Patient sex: M
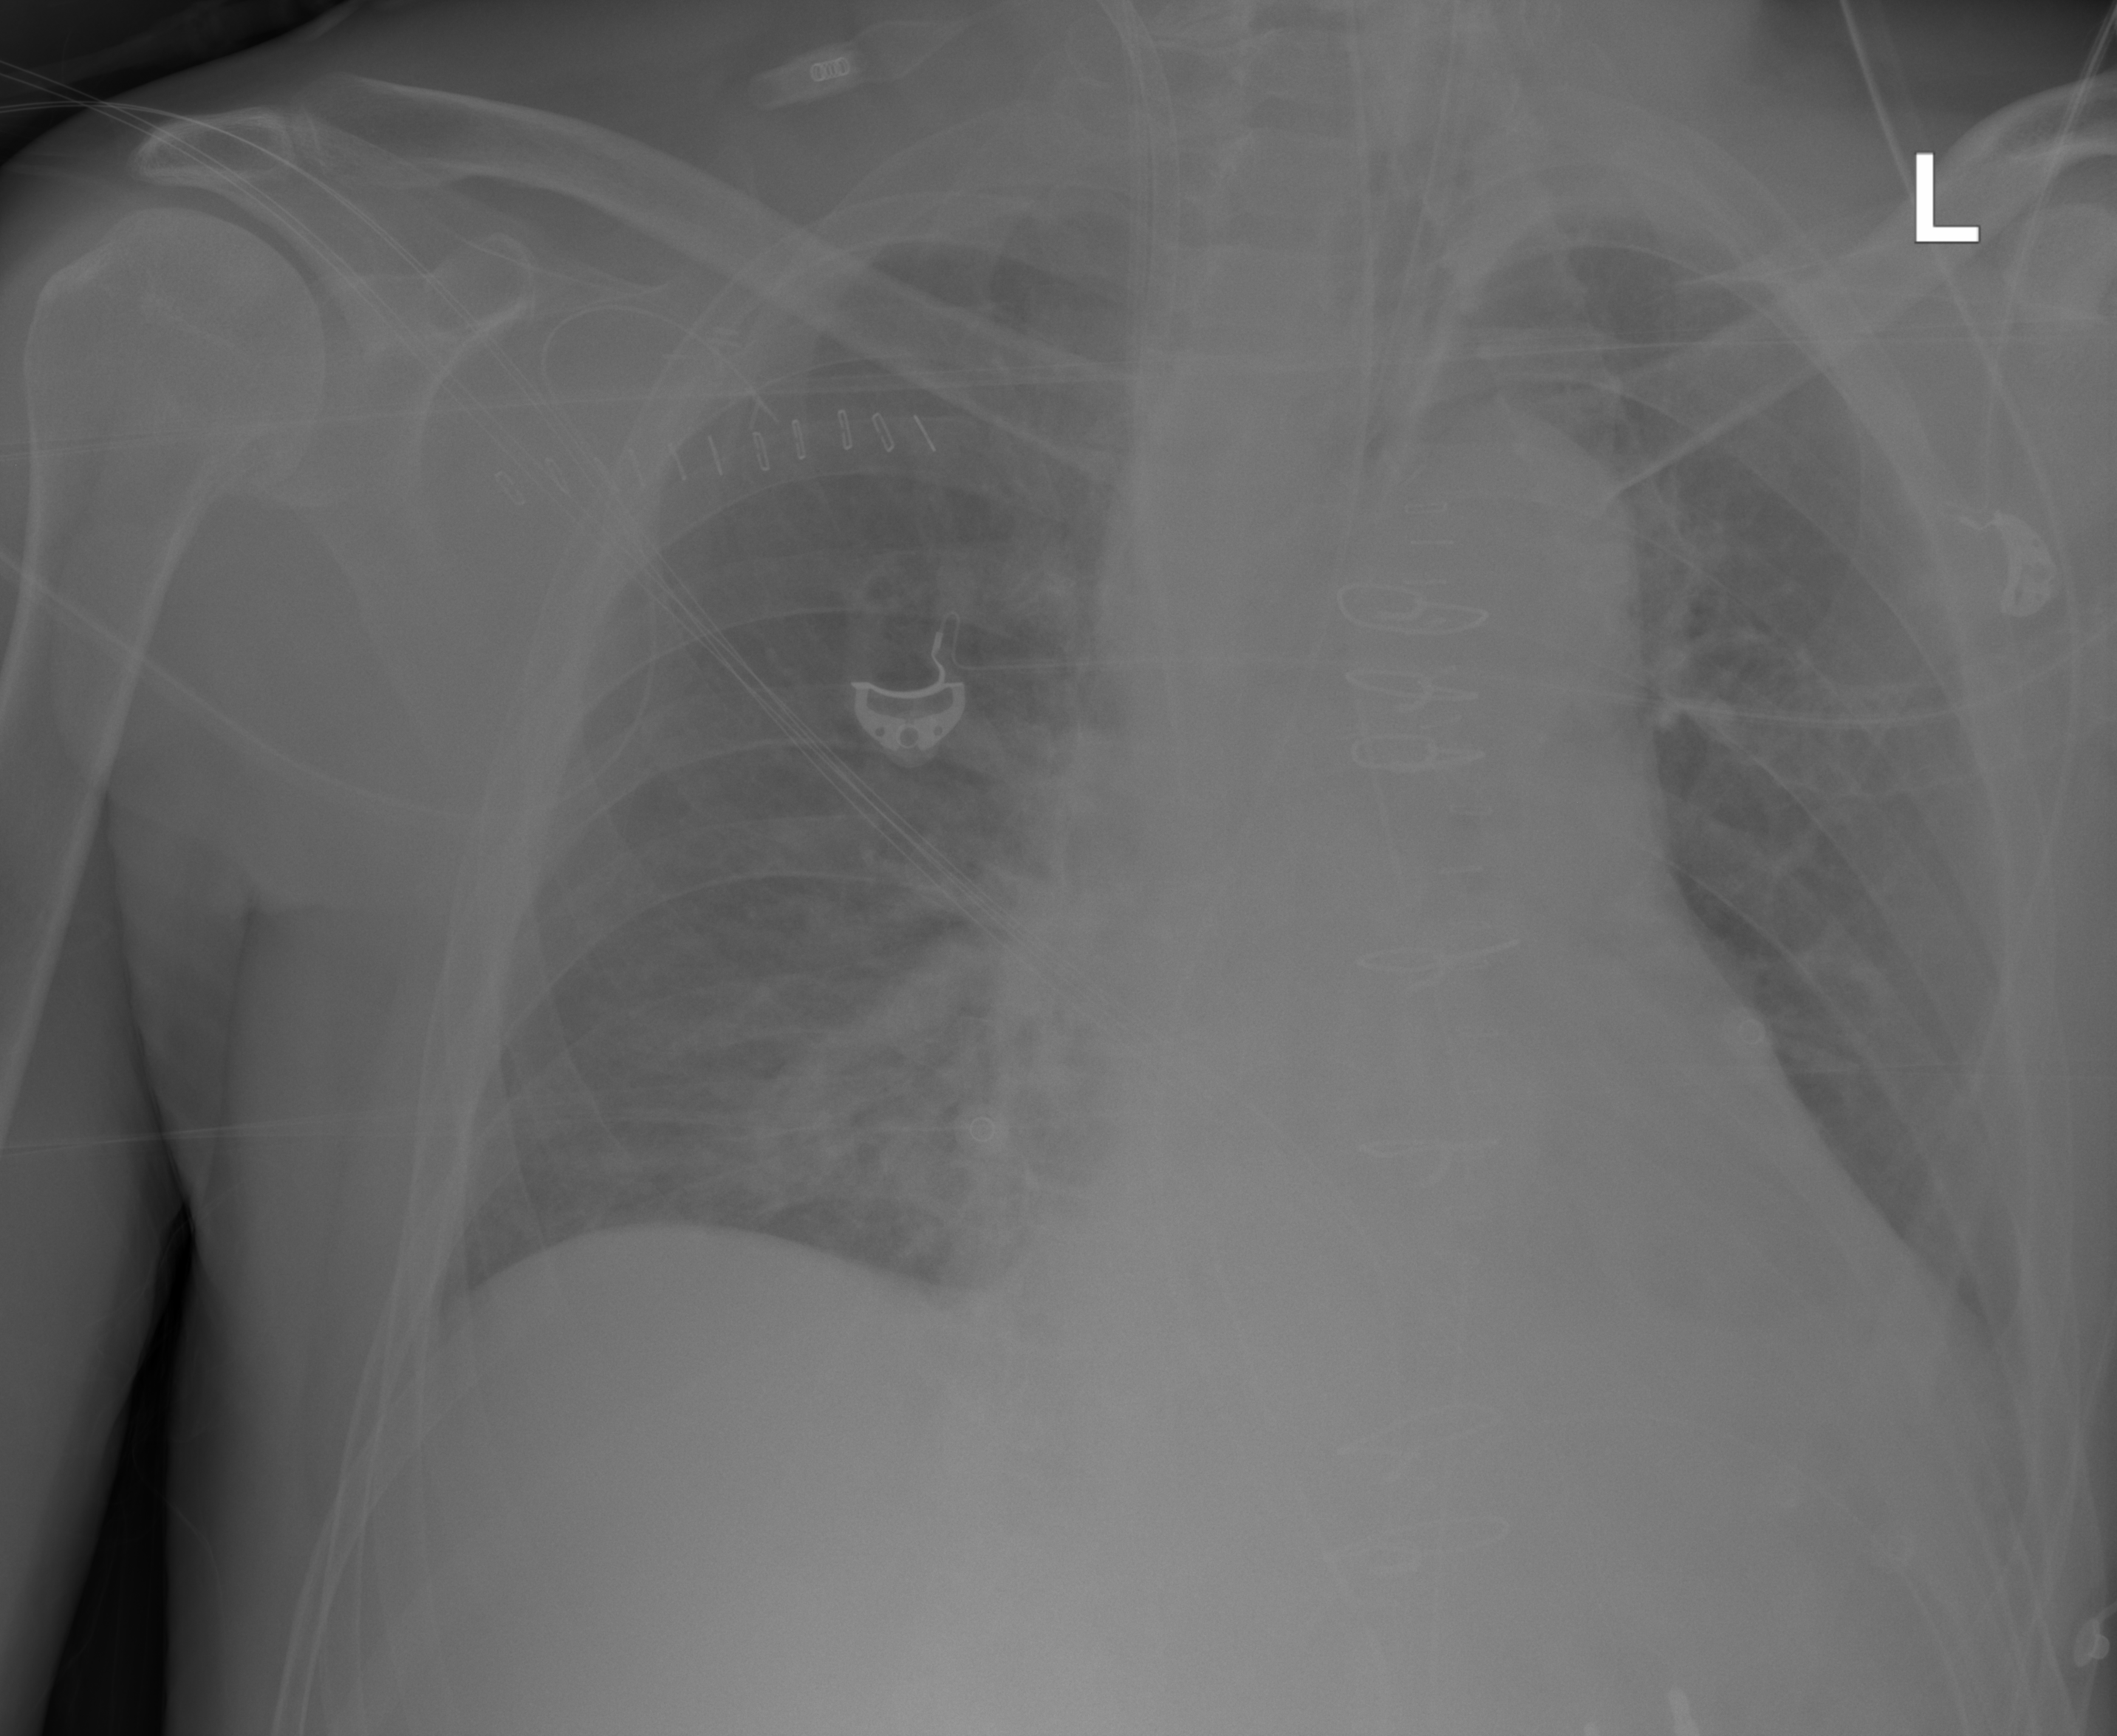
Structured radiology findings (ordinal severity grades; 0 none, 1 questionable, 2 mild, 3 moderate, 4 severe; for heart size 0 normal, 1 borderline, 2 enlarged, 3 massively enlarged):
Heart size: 2
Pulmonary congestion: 0
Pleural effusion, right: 0
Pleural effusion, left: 2
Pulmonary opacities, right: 2
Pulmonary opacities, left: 0
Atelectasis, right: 2
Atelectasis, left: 2